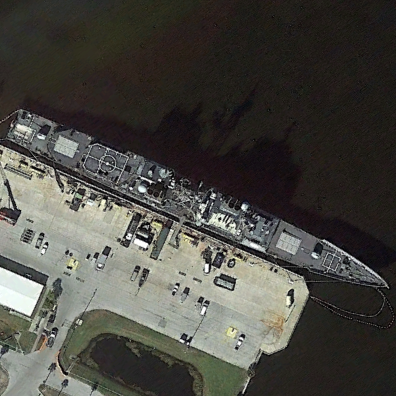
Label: Ticonderoga-class_cruiser